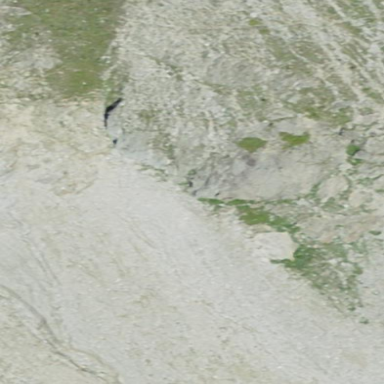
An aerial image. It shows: Landscape dominated by bare rock.